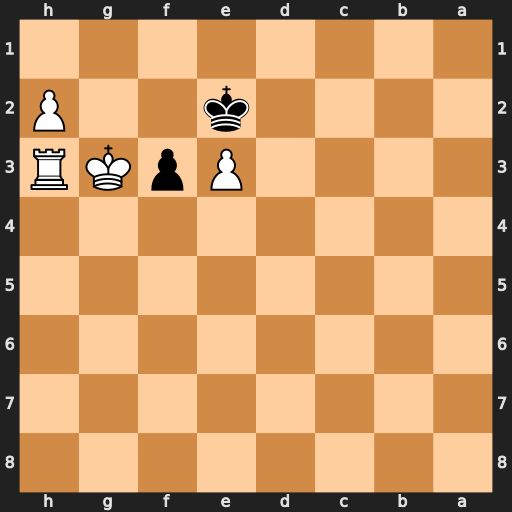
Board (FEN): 8/8/8/8/8/4PpKR/4k2P/8
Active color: b
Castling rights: -
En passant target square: -
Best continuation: f2 Rh5 f1=Q